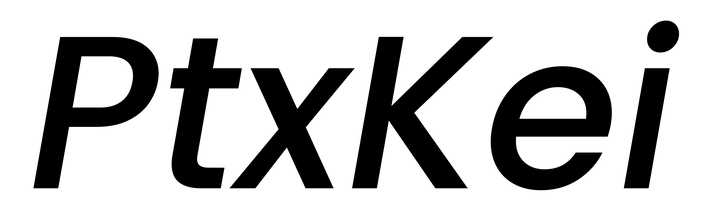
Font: Poppins-MediumItalic